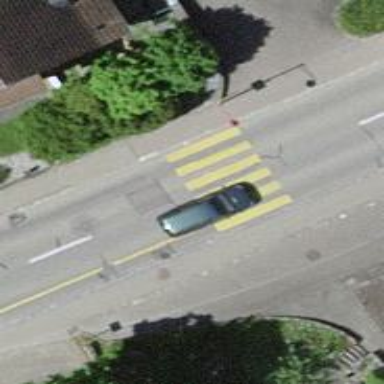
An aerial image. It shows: Uncontrolled zebra crossing on the road.